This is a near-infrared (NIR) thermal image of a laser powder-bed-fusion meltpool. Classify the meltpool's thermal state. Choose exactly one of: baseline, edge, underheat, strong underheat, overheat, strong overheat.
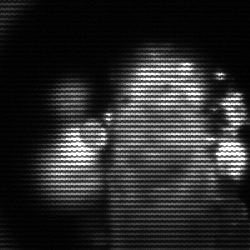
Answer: strong underheat